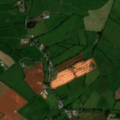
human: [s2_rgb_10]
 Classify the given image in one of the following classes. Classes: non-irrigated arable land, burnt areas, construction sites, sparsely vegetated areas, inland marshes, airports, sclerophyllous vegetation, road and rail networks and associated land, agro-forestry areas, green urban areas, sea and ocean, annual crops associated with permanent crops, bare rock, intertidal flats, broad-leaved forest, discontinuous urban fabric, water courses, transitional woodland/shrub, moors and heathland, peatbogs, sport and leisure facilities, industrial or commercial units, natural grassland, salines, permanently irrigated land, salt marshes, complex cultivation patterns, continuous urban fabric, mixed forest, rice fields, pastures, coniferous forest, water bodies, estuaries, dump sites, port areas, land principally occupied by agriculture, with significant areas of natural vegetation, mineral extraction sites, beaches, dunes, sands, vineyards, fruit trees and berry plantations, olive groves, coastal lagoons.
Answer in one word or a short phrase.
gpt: non-irrigated arable land, pastures